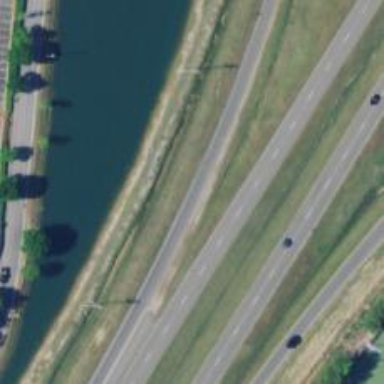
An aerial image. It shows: Trunk link highway.